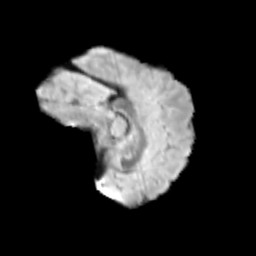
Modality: T2w
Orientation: sagittal
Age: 11
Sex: female
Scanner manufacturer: siemens
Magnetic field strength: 3 T
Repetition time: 3.8 s
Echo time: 0.07 s